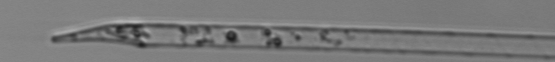
Label: Rhizosolenia